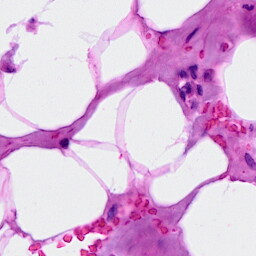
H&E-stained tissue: Breast